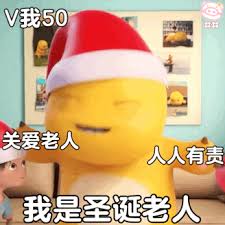
Label: nailong